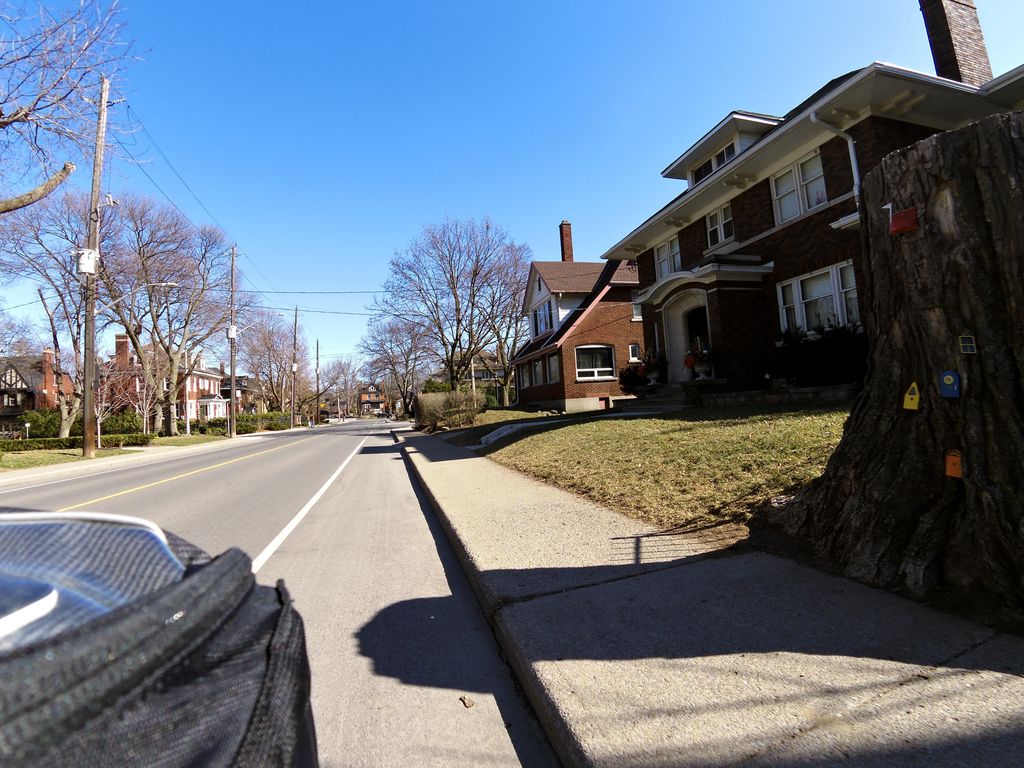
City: hamilton